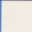
Piece: xx